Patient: sex F, age 35
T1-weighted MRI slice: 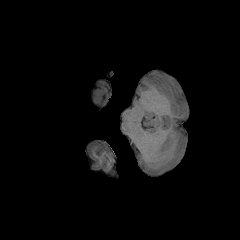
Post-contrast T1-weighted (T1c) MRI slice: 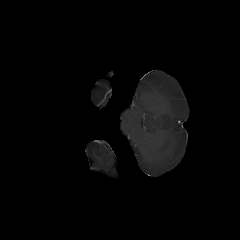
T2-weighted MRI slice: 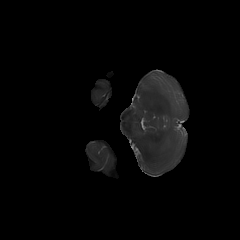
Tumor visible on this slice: no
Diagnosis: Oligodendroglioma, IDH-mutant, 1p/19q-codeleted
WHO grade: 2